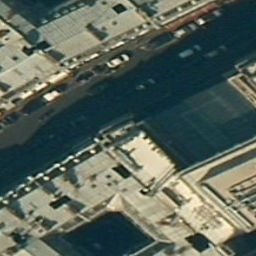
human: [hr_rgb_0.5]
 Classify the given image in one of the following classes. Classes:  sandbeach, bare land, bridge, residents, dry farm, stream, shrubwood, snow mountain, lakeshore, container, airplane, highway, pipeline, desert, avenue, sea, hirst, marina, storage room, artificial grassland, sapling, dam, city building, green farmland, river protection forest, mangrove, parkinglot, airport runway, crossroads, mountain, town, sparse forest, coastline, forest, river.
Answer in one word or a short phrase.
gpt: city building